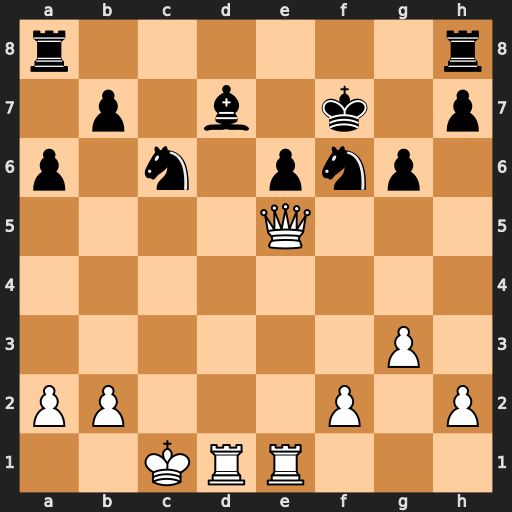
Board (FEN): r6r/1p1b1k1p/p1n1pnp1/4Q3/8/6P1/PP3P1P/2KRR3
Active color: w
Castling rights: -
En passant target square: -
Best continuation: Rxd7+ Nxd7 Qxe6+ Kg7 Qxd7+